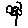
Label: flower